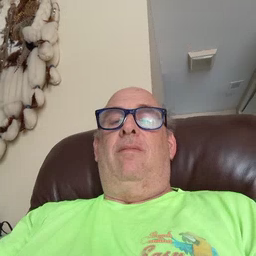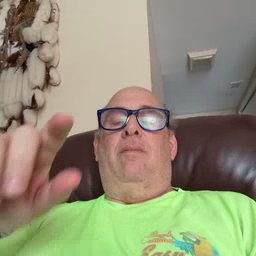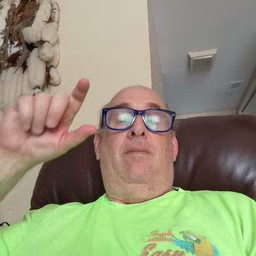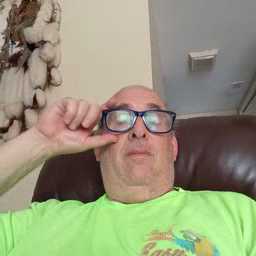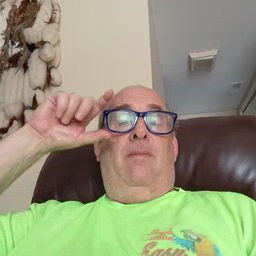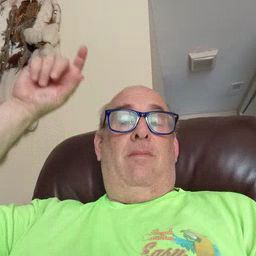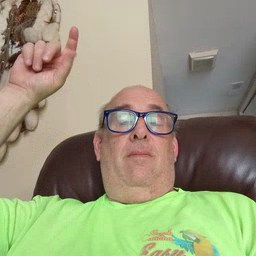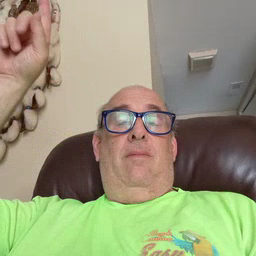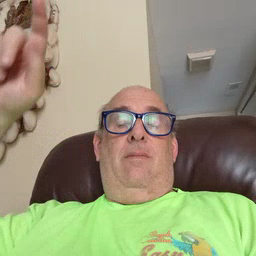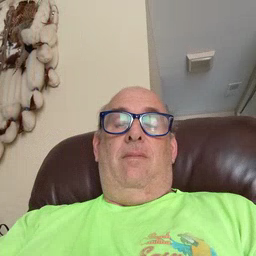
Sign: moon